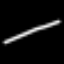
Label: line